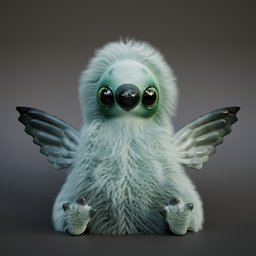
Label: animals